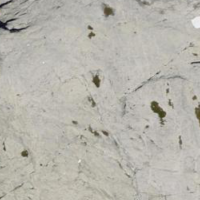
EUNIS habitat code: 48
Species observed at this site:
Dryopteris villarii